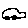
Label: car